Field crop: maize
Growth stage: 1
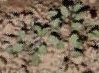
Species: convolvulus